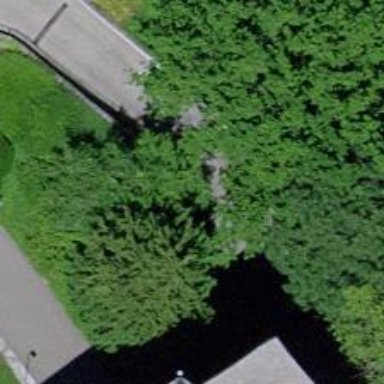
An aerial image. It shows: Retaining wall.